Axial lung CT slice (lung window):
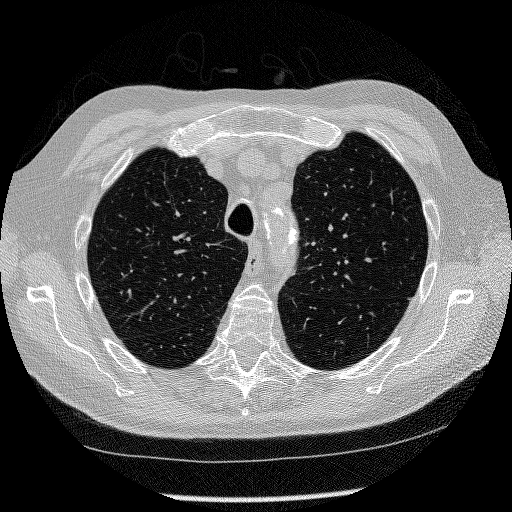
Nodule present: no